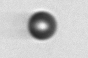
Label: bead